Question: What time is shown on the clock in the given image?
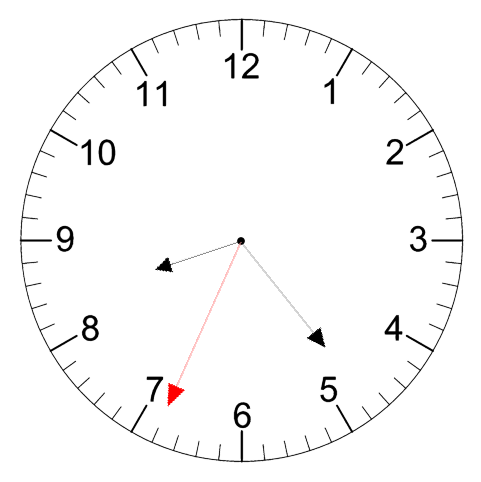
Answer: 08:23:34